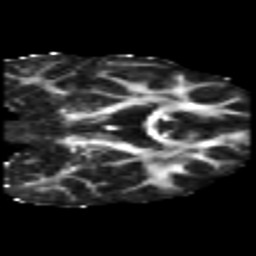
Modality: FA
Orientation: coronal
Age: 22
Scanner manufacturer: philips
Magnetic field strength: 3 T
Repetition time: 8.6 s
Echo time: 0.127 s